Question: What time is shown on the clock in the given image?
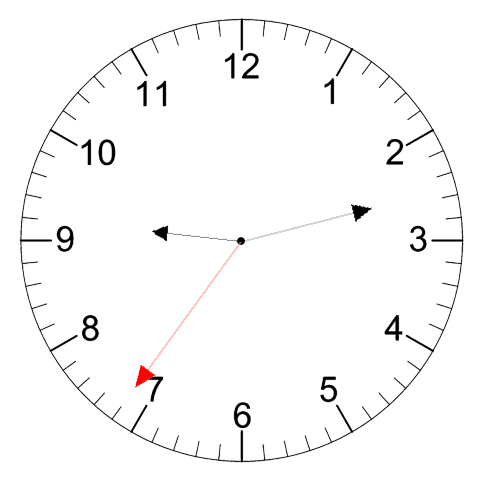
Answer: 09:12:36